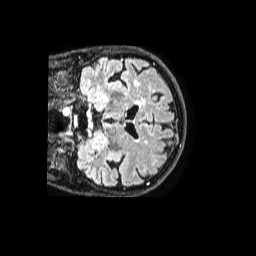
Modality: FLAIR
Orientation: coronal
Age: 79
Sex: male
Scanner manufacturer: philips
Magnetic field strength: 1.5 T
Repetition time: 4.8 s
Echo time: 0.3251 s